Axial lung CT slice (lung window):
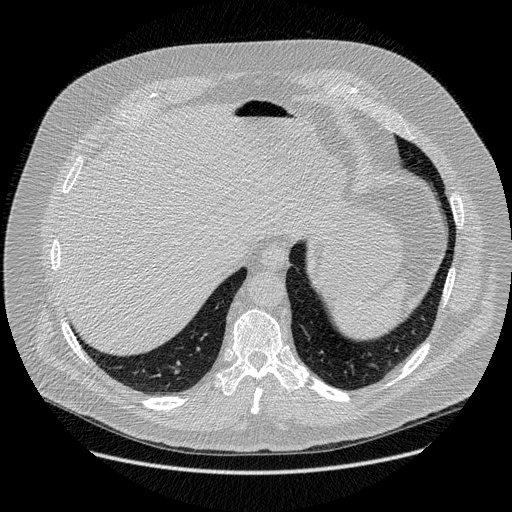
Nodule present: no